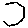
Label: hexagon